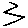
Label: zigzag